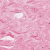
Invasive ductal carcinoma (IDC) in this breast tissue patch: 0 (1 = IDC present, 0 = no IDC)